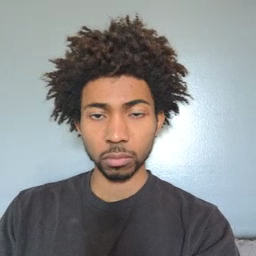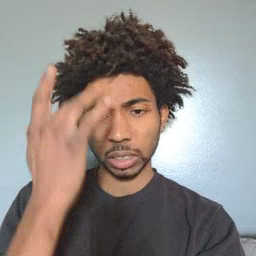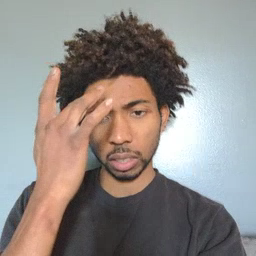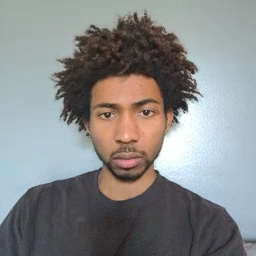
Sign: sick